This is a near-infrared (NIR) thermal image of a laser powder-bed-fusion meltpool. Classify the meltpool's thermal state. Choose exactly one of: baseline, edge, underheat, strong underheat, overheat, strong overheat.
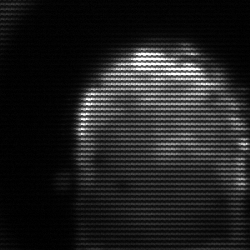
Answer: baseline